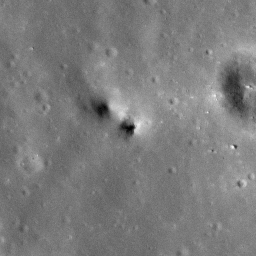
Pit: Copernicus 13b
Host crater: Copernicus
Host type: impact_melt
Lunar coordinates: latitude 10.18, longitude 339.881